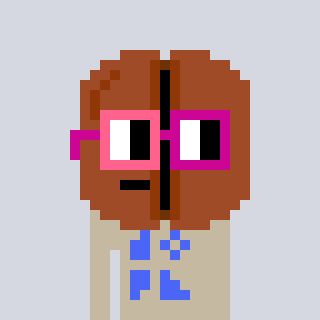
a pixel art character with square pink and red glasses, a coffeebean-shaped head and a bege-colored body on a cool background